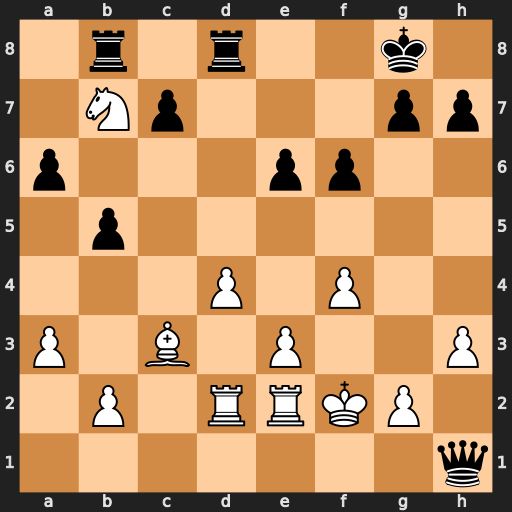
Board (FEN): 1r1r2k1/1Np3pp/p3pp2/1p6/3P1P2/P1B1P2P/1P1RRKP1/7q
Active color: w
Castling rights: -
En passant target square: -
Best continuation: Nxd8 Rxd8 Re1 Qh2 Rdd1